Question:
I am importing my excel file into sql database using sqlBulkCopy but as soon as I start the import this error pops up. I am using MVC5 and entityframework 6. I have checked for the same columns in both the excel file and the sql tabel everything looks good. I have set StgtId as an identity field which I am not importing through the excel sheet. I think it would be handled by the table if I am not wrong.
'''
public ActionResult Structure(HttpPostedFileBase postedFile)
{
string filePath = string.Empty;
if (postedFile != null)
{
string path = Server.MapPath("~/Uploads/");
if (!Directory.Exists(path))
{
Directory.CreateDirectory(path);
}
filePath = path + Path.GetFileName(postedFile.FileName);
string extension = Path.GetExtension(postedFile.FileName);
postedFile.SaveAs(filePath);
string conString = string.Empty;
switch (extension)
{
case ".xls": //Excel 97-03.
conString = ConfigurationManager.ConnectionStrings["Excel03ConString"].ConnectionString;
break;
case ".xlsx": //Excel 07 and above.
conString = ConfigurationManager.ConnectionStrings["Excel07ConString"].ConnectionString;
break;
}
DataTable dt = new DataTable();
conString = string.Format(conString, filePath);
using (OleDbConnection connExcel = new OleDbConnection(conString))
{
using (OleDbCommand cmdExcel = new OleDbCommand())
{
using (OleDbDataAdapter odaExcel = new OleDbDataAdapter())
{
cmdExcel.Connection = connExcel;
//Get the name of First Sheet.
connExcel.Open();
DataTable dtExcelSchema;
dtExcelSchema = connExcel.GetOleDbSchemaTable(OleDbSchemaGuid.Tables, null);
string sheetName = dtExcelSchema.Rows[0]["TABLE_NAME"].ToString();
connExcel.Close();
//Read Data from First Sheet.
connExcel.Open();
cmdExcel.CommandText = "SELECT * From [" + sheetName + "]";
odaExcel.SelectCommand = cmdExcel;
odaExcel.Fill(dt);
connExcel.Close();
}
}
}
conString = ConfigurationManager.ConnectionStrings["Constring"].ConnectionString;
using (SqlConnection con = new SqlConnection(conString))
{
using (SqlBulkCopy sqlBulkCopy = new SqlBulkCopy(con))
{
//Set the database table name.
sqlBulkCopy.DestinationTableName = "dbo.bomStructuredImportTgt";
//[OPTIONAL]: Map the Excel columns with that of the database table
sqlBulkCopy.ColumnMappings.Add("ACTUAL DATE", "ActualDate");
sqlBulkCopy.ColumnMappings.Add("Description", "Description");
sqlBulkCopy.ColumnMappings.Add("Level", "Level");
sqlBulkCopy.ColumnMappings.Add("PARENT_PARTNO", "ParentPartNumber");
sqlBulkCopy.ColumnMappings.Add("PART_NO", "PartNumber");
sqlBulkCopy.ColumnMappings.Add("PART_NAME", "PartName");
sqlBulkCopy.ColumnMappings.Add("HNS", "HNS");
sqlBulkCopy.ColumnMappings.Add("DWGSZ", "DWGSZ");
sqlBulkCopy.ColumnMappings.Add("PART", "Part");
sqlBulkCopy.ColumnMappings.Add("L1QTY", "L1Quantity");
sqlBulkCopy.ColumnMappings.Add("COLORM", "ColorM");
sqlBulkCopy.ColumnMappings.Add("ATTCD", "ATTCD");
sqlBulkCopy.ColumnMappings.Add("KD", "KD");
sqlBulkCopy.ColumnMappings.Add("SELL", "Sell");
sqlBulkCopy.ColumnMappings.Add("PL_GROUP", "PlGroup");
sqlBulkCopy.ColumnMappings.Add("PL1", "PL1");
sqlBulkCopy.ColumnMappings.Add("AT1", "AT1");
sqlBulkCopy.ColumnMappings.Add("PL2", "PL2");
sqlBulkCopy.ColumnMappings.Add("AT2", "AT2");
sqlBulkCopy.ColumnMappings.Add("PL3", "PL3");
sqlBulkCopy.ColumnMappings.Add("PLANT", "Plant");
sqlBulkCopy.ColumnMappings.Add("SHRPCMINMAX", "SHRPCMINMAX");
con.Open();
sqlBulkCopy.WriteToServer(dt);
con.Close();
}
}
}
return View();
}[I have entered a screenshot of all the fields in my table.][1]
'''
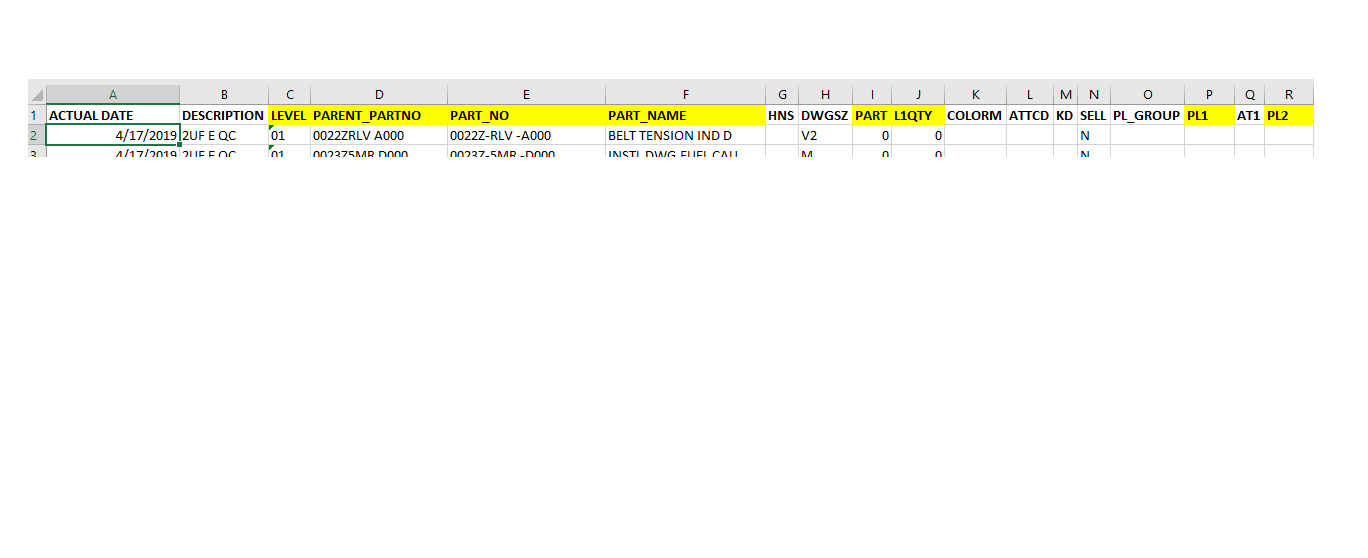
Answer: Try using an ordinal number for the source column instead of the name. E.g.
'''
sqlBulkCopy.ColumnMappings.Add(0, "ActualDate");
'''
as supported by one of the <URL>.